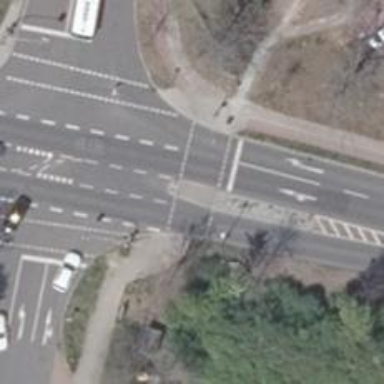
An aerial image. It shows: Crossing with traffic signals.